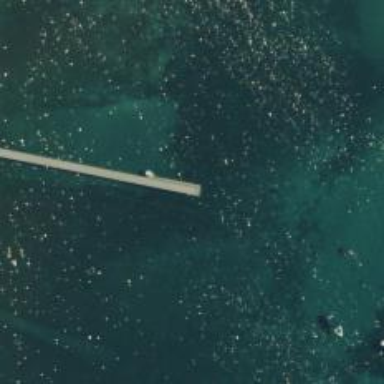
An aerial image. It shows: Man-made pier.